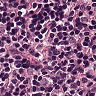
Metastatic tissue present: yes